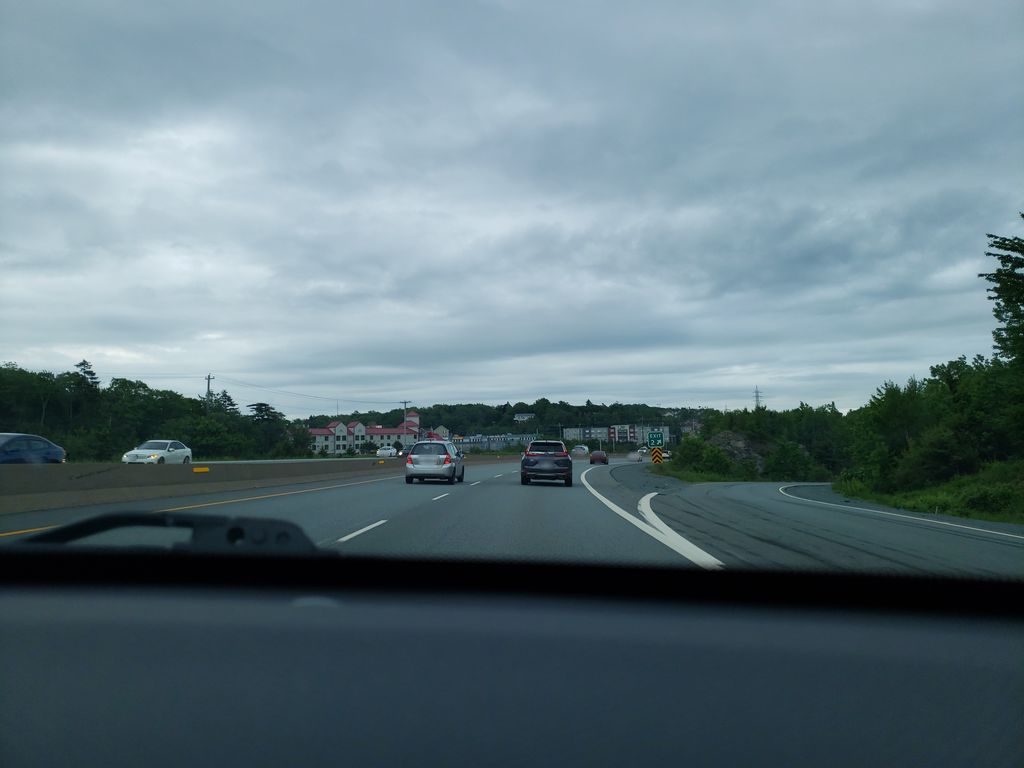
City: halifax